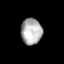
Tissue: lung
Cell type: T cells
Senescence score: 0.1701
Nuclear area (px): 538
Mean DAPI intensity: 176.374